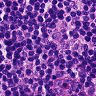
Metastatic tissue present: yes